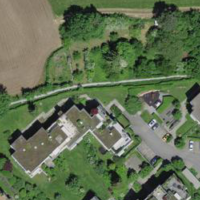
EUNIS habitat code: 55
Species observed at this site:
Vicia sepium
Lysimachia nemorum
Primula vulgaris
Hedera helix
Galanthus nivalis
Filipendula ulmaria